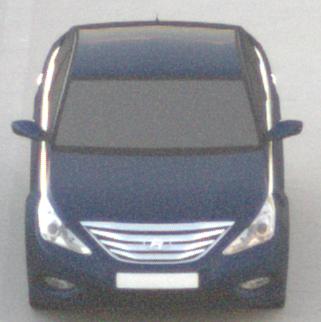
Make: Hyundai
Model: Sonata
Detailed model: Gen. 6 YF
Model produced from: 2009
Model produced until: 2016
Doors: 4
Color: blue
Road condition: dry road
Daytime: sunrise or sunset
Contrast: low contrast